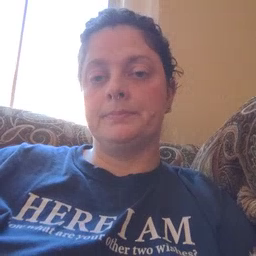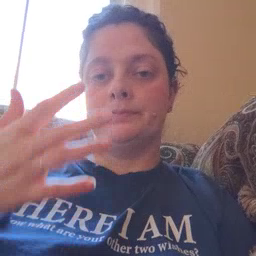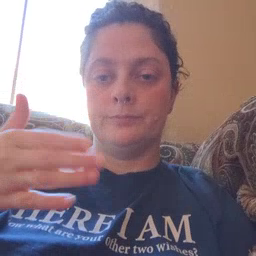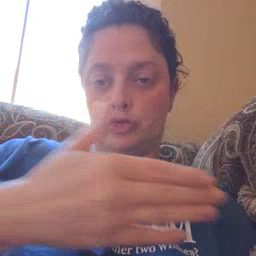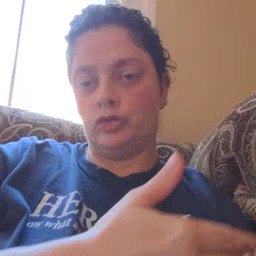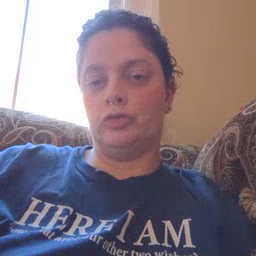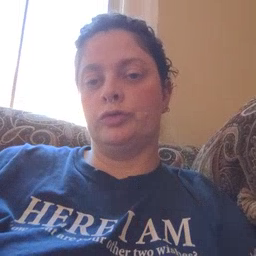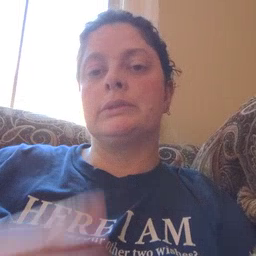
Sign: fish